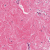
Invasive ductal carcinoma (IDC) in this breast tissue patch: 0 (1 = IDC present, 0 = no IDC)